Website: macys
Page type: delivery-shipping
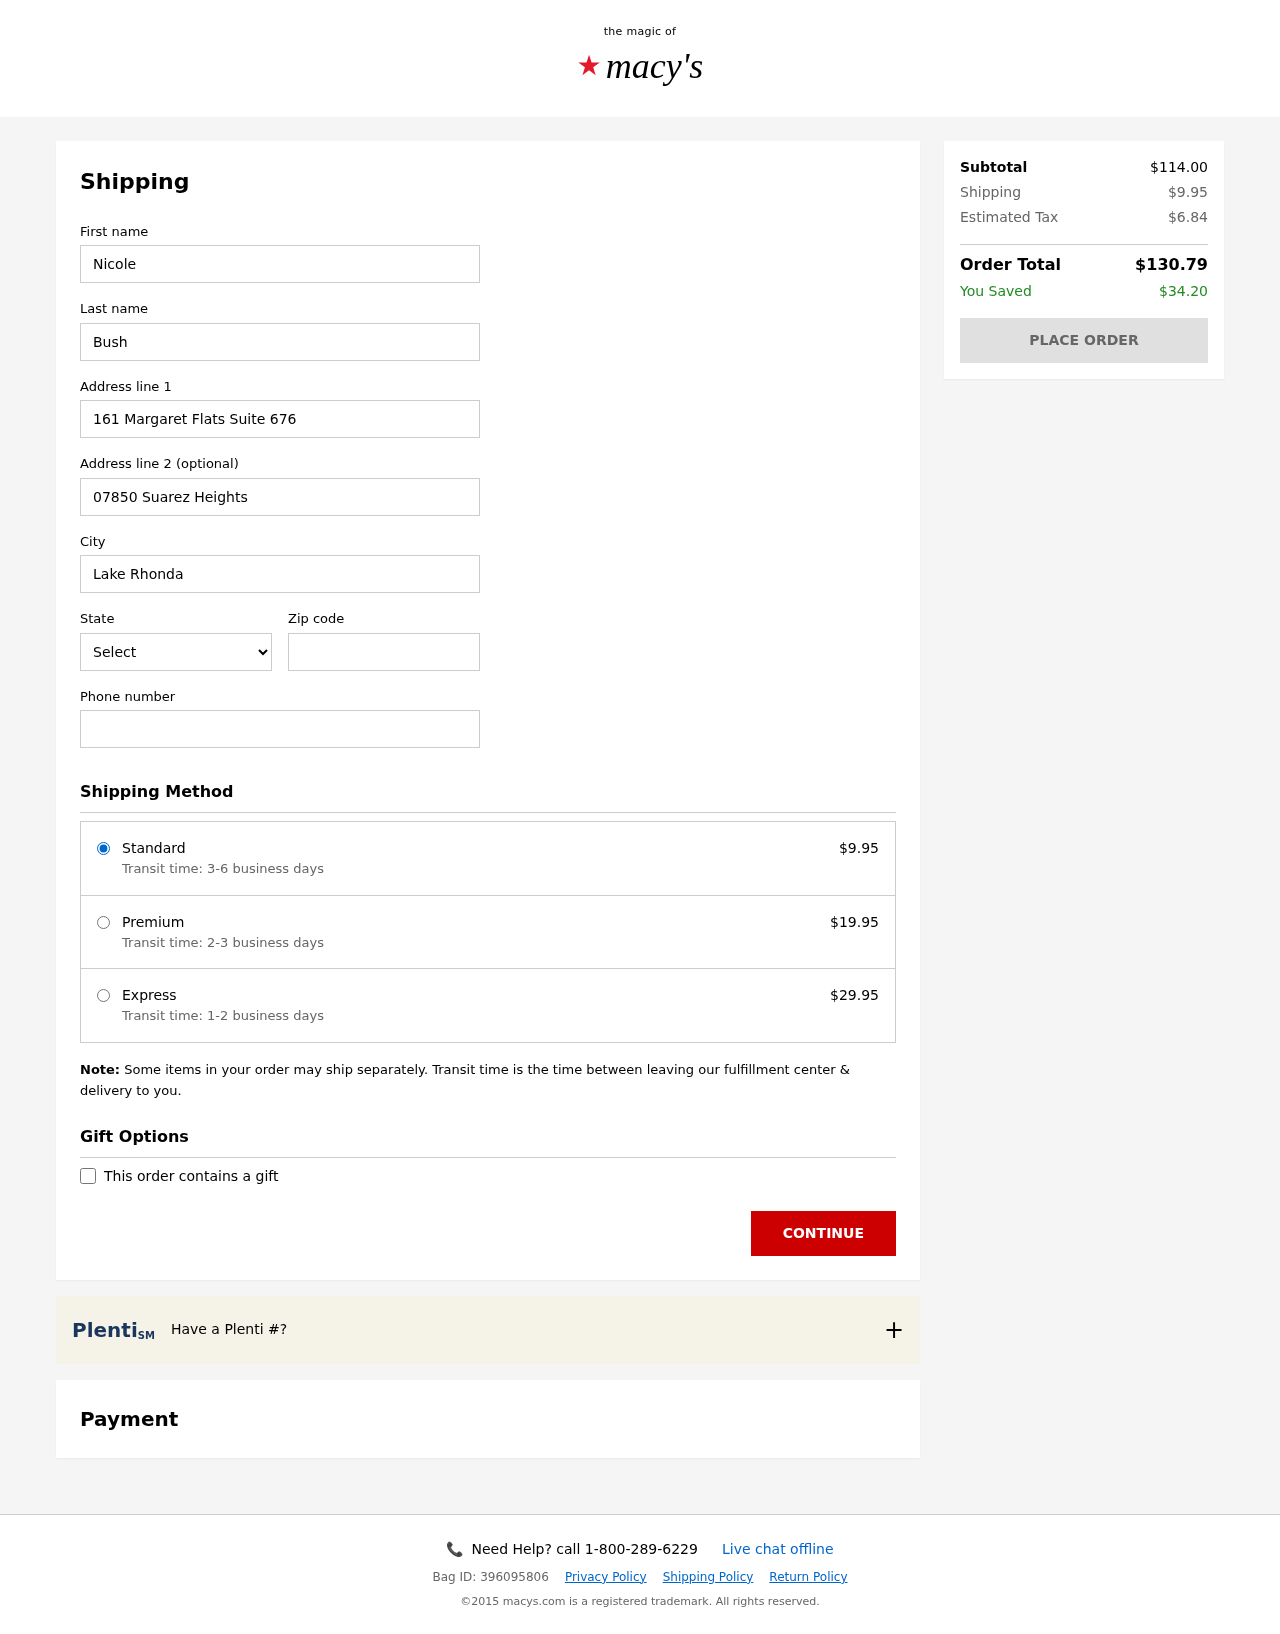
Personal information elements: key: PII_CITY
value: Lake Rhonda
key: PII_FIRSTNAME
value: Nicole
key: PII_LASTNAME
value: Bush
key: PII_PHONE
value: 5215182830
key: PII_POSTCODE
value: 52842
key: PII_STATE_ABBR
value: AR
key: PII_STREET
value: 161 Margaret Flats Suite 676
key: PII_STREET2
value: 07850 Suarez Heights
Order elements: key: ORDER_SHIPPING_COST
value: $9.95
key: ORDER_SHIPPING_PREMIUM
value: $19.95
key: ORDER_SHIPPING_EXPRESS
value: $29.95
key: ORDER_SUBTOTAL
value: $114.00
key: ORDER_TAX
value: $6.84
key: ORDER_TOTAL
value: $130.79
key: ORDER_SAVINGS
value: $34.20